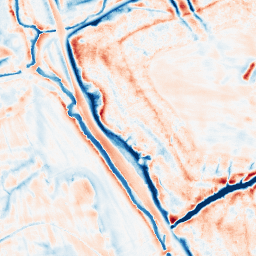
Category: edge_preserving
Decomposition family: bilateral
Decomposition parameters: d: 21
sigma_color: 75
sigma_space: 50
Upsampling method: quintic
Upsampling parameters: scale: 8
Upsampling scale: 8